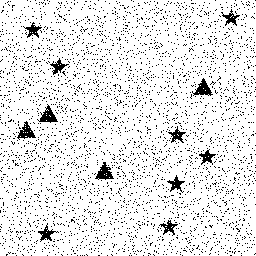
Squares: 0
Triangles: 4
Stars: 8
Total shapes: 12